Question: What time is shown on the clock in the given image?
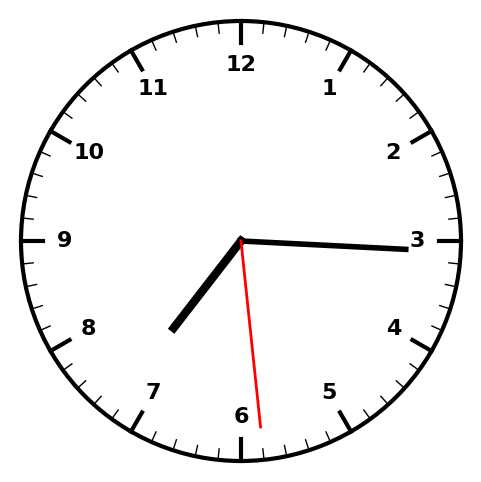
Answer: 07:15:29